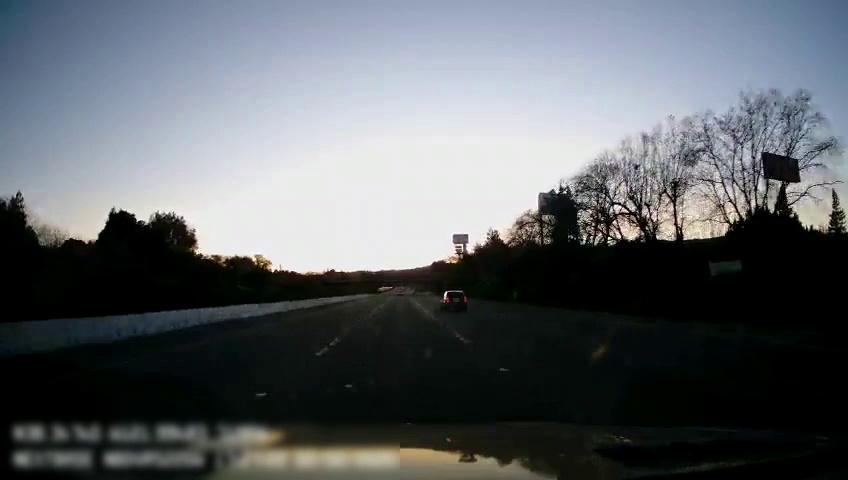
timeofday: Day
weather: Cloudy
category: Drivable Space
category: Vehicles | Car
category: Lanes | Current Lane
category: Lanes | Current Lane
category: Lanes | Alternate Lane